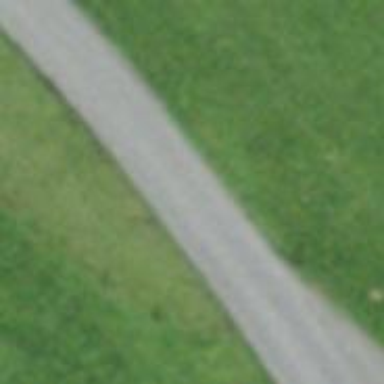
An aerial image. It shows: Unclassified road with asphalt surface. This road is suitable for agricultural and forestry tourist buses.